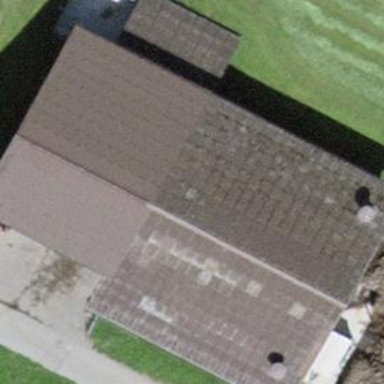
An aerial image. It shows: Rural barn.